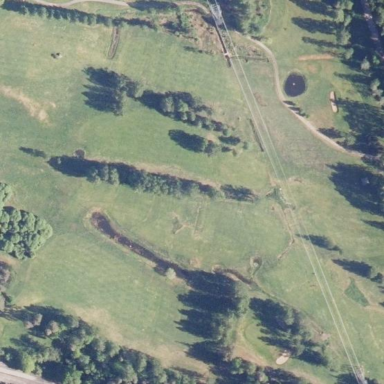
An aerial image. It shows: Golf course surrounded by greenery.